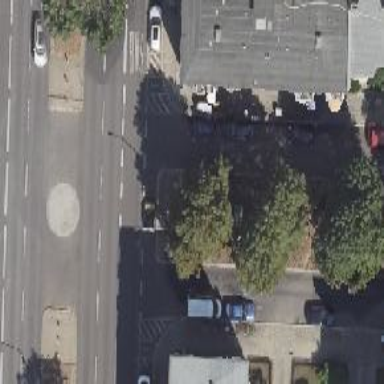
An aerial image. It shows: Unmarked crossing on asphalt footway.